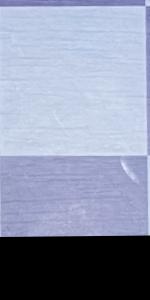
Label: Empty